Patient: sex F, age 51
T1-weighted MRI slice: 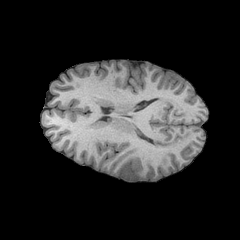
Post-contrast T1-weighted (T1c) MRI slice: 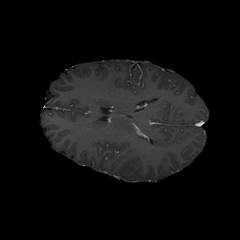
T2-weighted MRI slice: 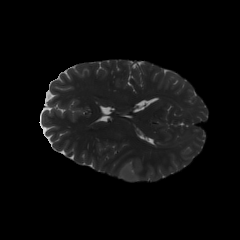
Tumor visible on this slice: yes
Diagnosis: Astrocytoma, IDH-wildtype
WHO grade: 3